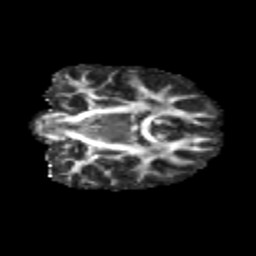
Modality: FA
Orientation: coronal
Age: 10
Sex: male
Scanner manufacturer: siemens
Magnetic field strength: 3 T
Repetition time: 3.8 s
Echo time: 0.07 s